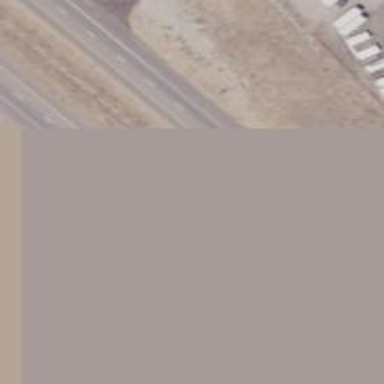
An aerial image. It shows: View of motorway.